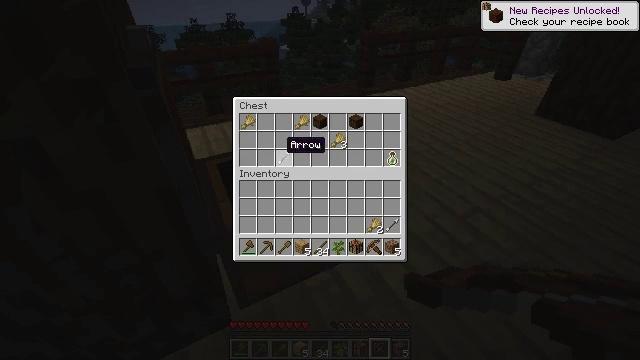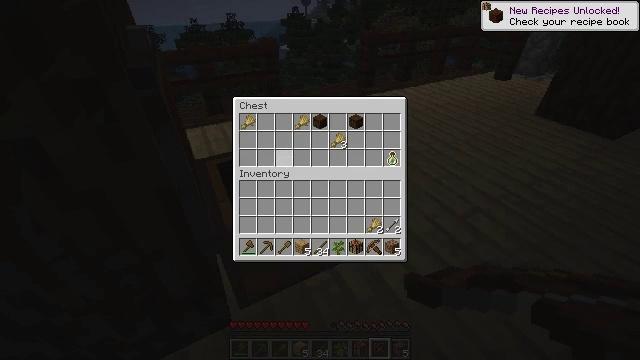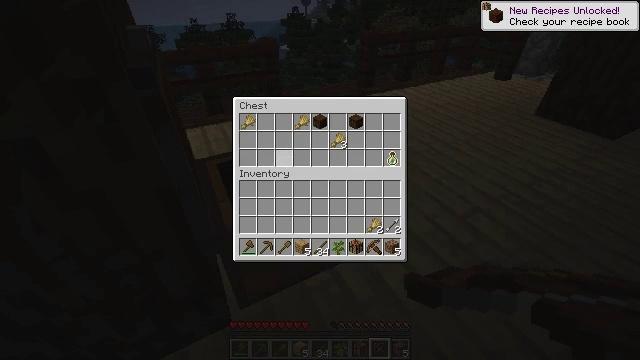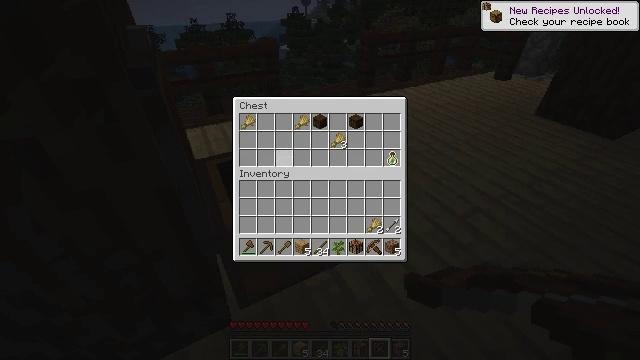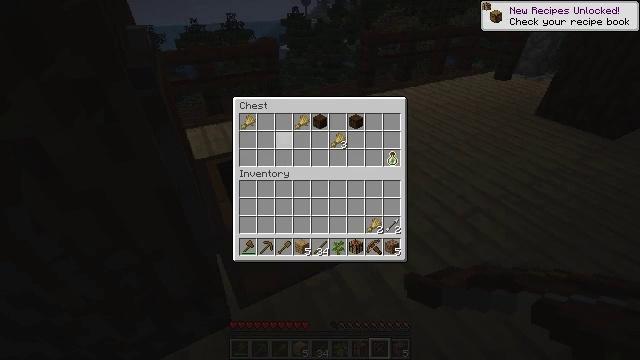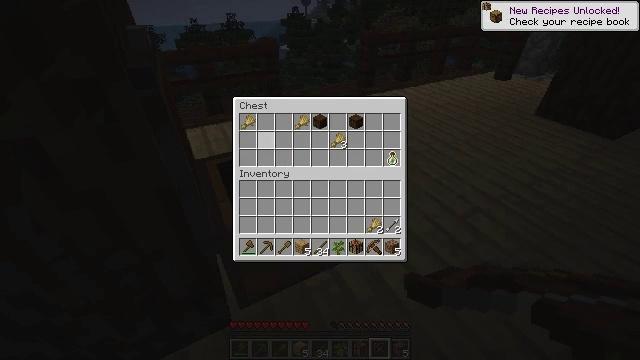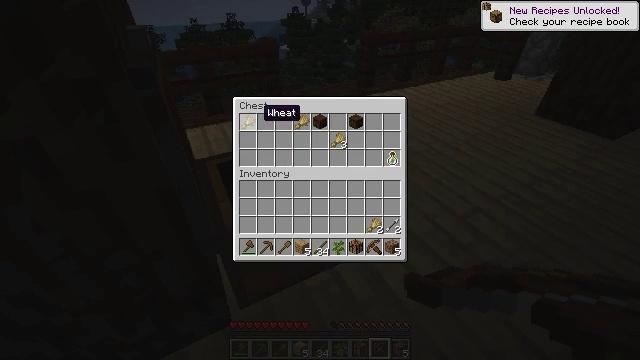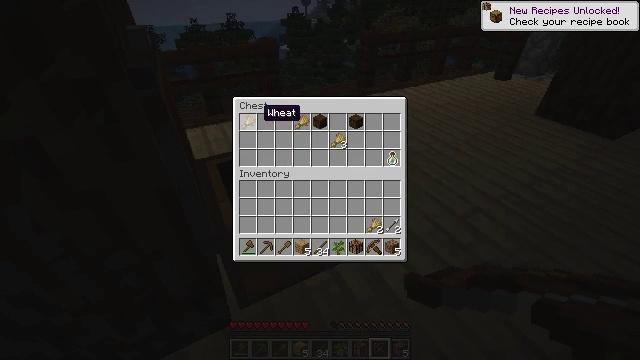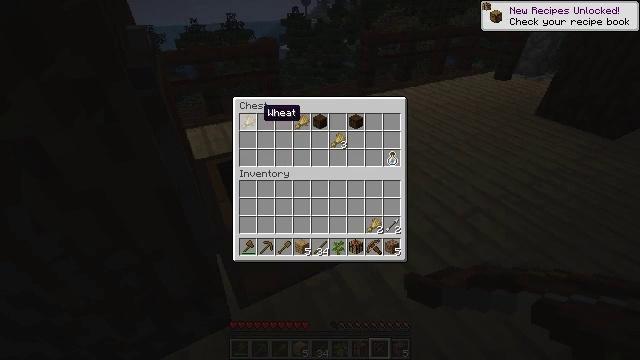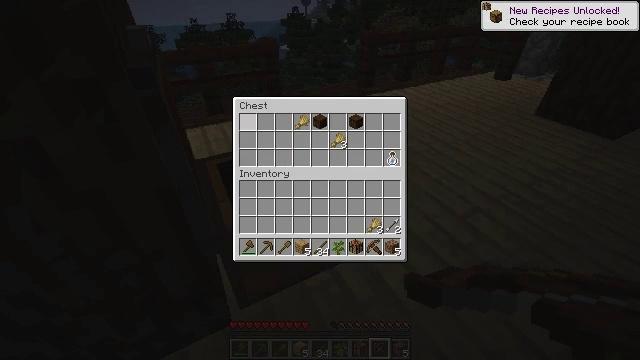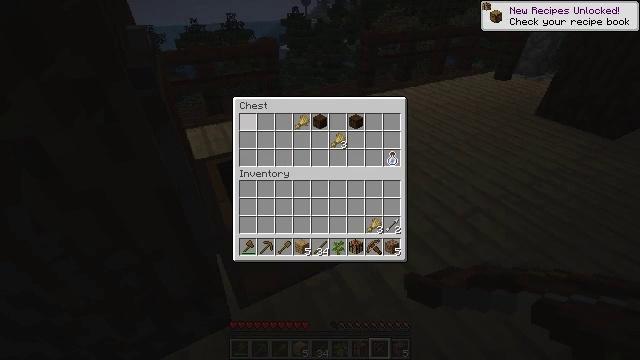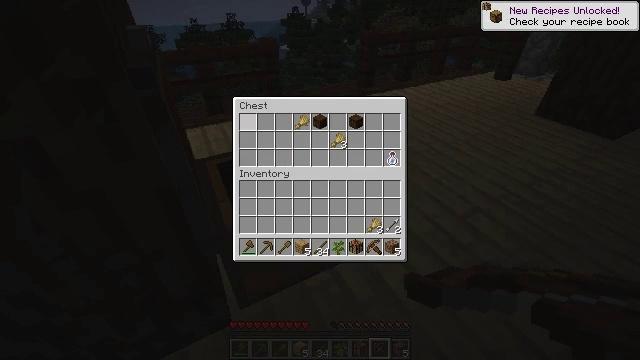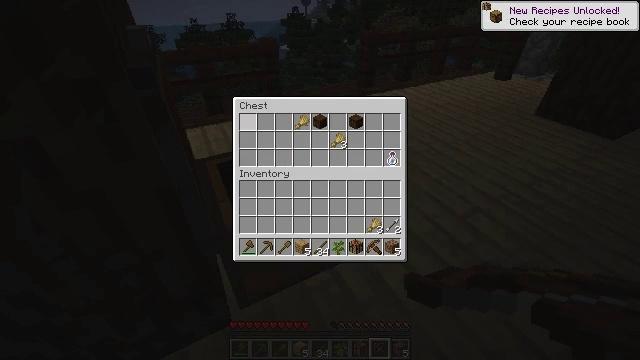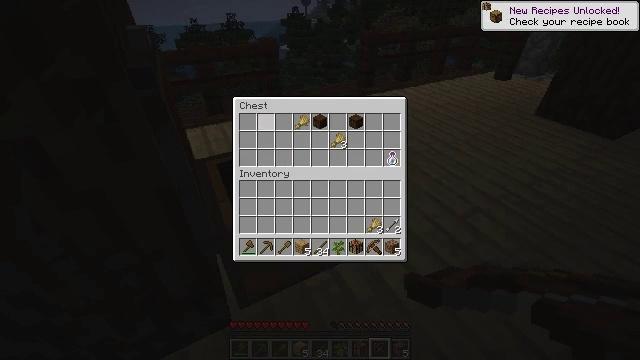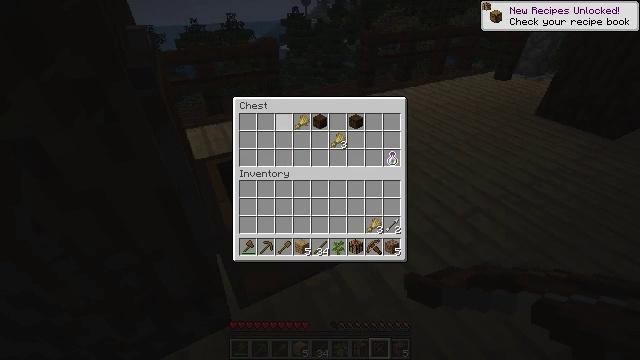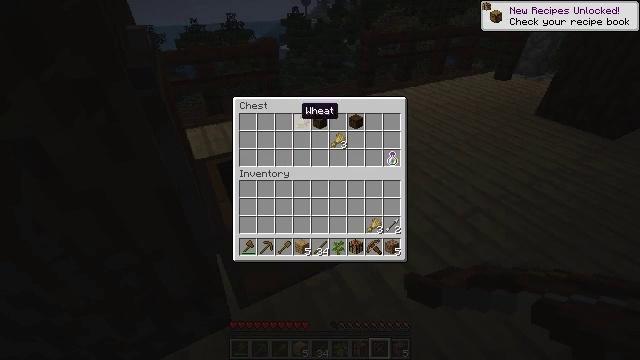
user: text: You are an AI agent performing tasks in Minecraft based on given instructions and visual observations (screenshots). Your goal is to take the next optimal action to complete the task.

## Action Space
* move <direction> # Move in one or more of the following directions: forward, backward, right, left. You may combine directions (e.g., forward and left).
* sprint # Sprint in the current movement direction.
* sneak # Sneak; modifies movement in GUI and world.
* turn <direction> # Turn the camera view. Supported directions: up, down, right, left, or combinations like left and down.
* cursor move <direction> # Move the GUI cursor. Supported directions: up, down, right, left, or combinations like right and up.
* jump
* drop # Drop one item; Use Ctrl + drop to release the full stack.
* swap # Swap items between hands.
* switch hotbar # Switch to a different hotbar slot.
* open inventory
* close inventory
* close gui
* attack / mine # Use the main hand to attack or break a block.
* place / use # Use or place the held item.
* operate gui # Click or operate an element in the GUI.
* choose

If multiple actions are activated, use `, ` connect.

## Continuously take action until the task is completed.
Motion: motion action
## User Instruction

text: Gather grass on the ground.
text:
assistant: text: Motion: sneak, operate gui
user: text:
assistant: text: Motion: sneak, operate gui
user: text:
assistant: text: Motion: sneak, operate gui
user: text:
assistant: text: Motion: sneak, operate gui
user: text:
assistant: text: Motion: sneak, cursor move left and up
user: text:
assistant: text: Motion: sneak, cursor move left and up
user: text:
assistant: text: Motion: sneak
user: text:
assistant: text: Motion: sneak
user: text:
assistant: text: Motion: sneak, operate gui
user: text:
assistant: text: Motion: sneak, operate gui
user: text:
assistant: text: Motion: sneak, operate gui
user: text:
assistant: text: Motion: sneak
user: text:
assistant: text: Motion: sneak
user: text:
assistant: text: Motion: sneak, cursor move right
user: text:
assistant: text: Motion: sneak, cursor move right
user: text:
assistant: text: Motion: sneak, cursor move right
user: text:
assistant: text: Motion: sneak
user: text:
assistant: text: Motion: sneak, operate gui
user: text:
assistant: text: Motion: sneak, operate gui
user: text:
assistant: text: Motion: sneak, operate gui
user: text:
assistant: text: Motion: sneak, operate gui
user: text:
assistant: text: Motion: sneak
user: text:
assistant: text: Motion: sneak
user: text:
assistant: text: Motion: sneak
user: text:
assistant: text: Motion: sneak, cursor move right
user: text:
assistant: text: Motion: sneak, cursor move right
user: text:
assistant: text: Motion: sneak
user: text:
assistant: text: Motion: sneak, operate gui
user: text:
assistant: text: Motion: sneak, operate gui
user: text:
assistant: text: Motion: sneak, operate gui